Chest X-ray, PA view. Patient: 39 years old, sex M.
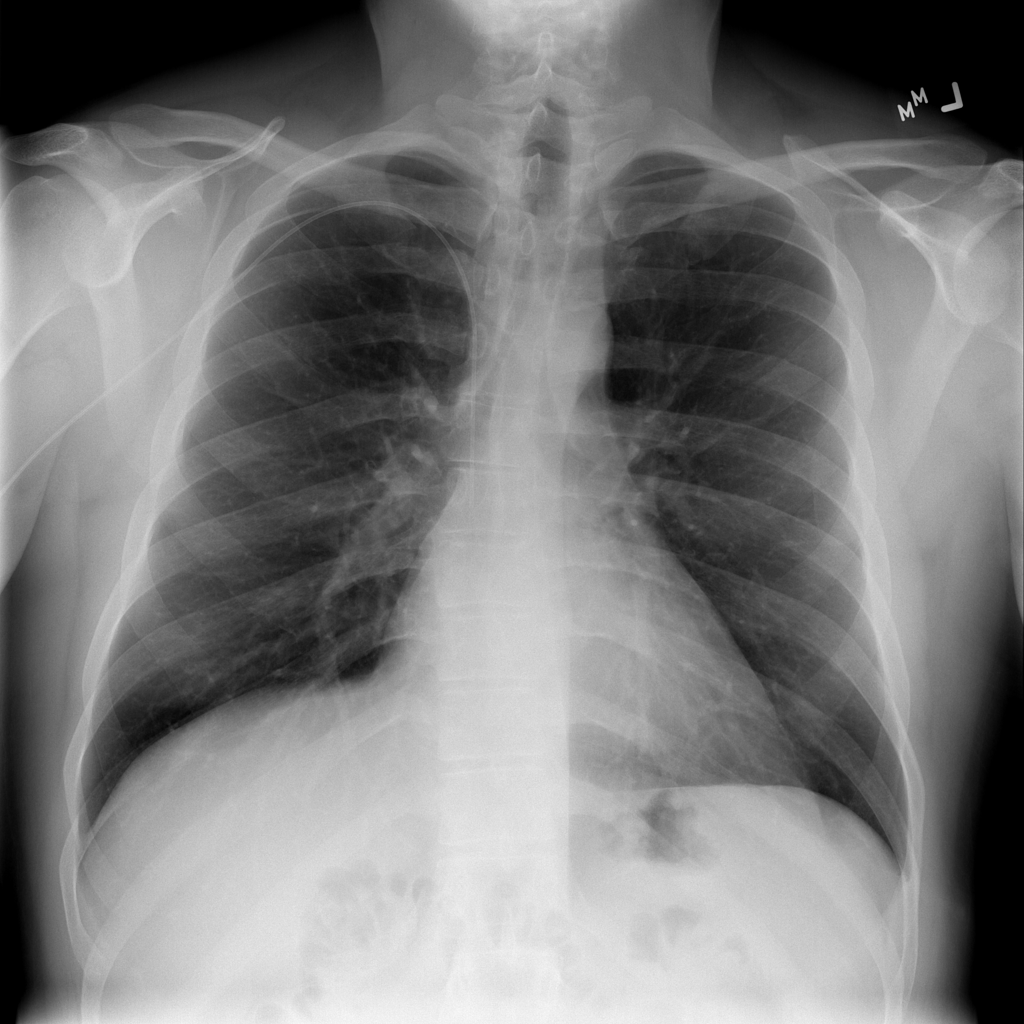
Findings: No Finding